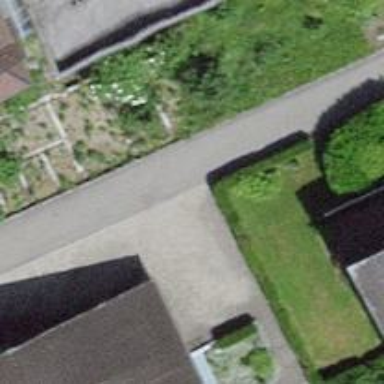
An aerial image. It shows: Hedge acting as barrier.